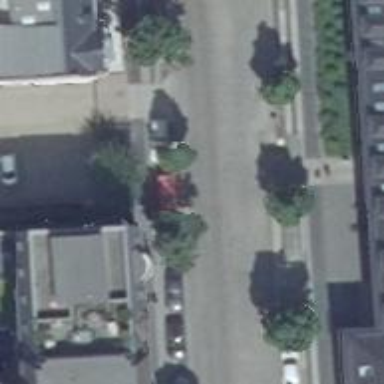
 with left side parking specifically on the kerb."